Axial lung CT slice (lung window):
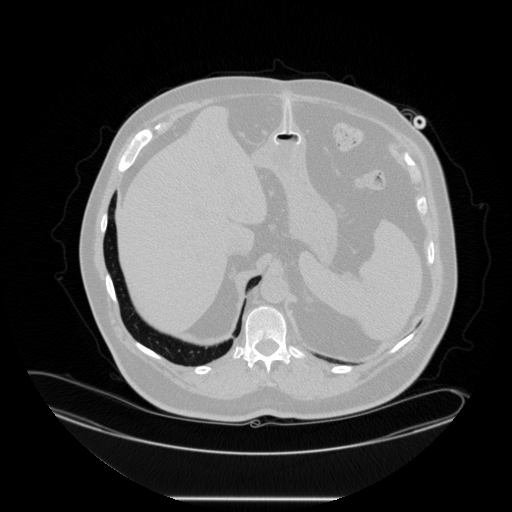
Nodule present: no